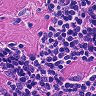
Metastatic tissue present: no